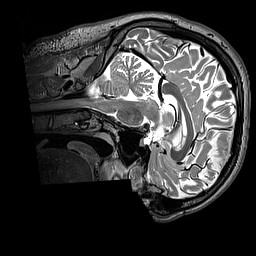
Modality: T2w
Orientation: sagittal
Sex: male
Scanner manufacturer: siemens
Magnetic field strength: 3 T
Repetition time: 3.2 s
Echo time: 0.409 s